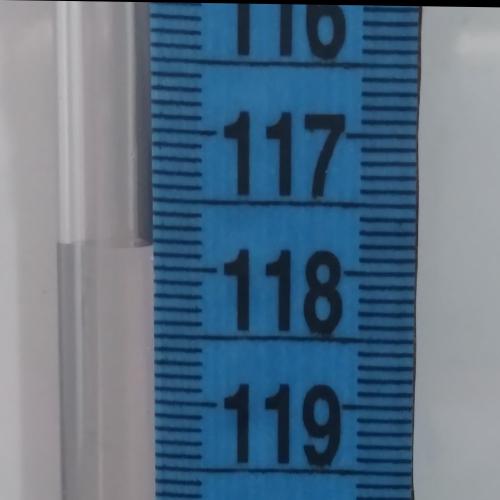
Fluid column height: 117.8 cm